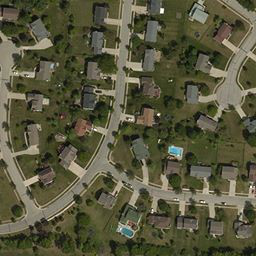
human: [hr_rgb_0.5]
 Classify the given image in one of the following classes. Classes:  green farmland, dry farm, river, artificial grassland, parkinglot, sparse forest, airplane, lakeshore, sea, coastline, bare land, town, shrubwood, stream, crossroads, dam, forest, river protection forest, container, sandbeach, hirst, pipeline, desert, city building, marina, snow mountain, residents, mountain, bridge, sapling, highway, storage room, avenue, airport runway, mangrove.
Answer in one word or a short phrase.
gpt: town